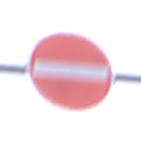
Verkehrszeichen: VerbotDerEinfahrt
Umgebung: Outdoor, Beach
Tageszeit: SunriseSunset
Wetter: Overcast
Licht: Natural
Jahreszeit: NotSpecified
Kontrast: LowContrast